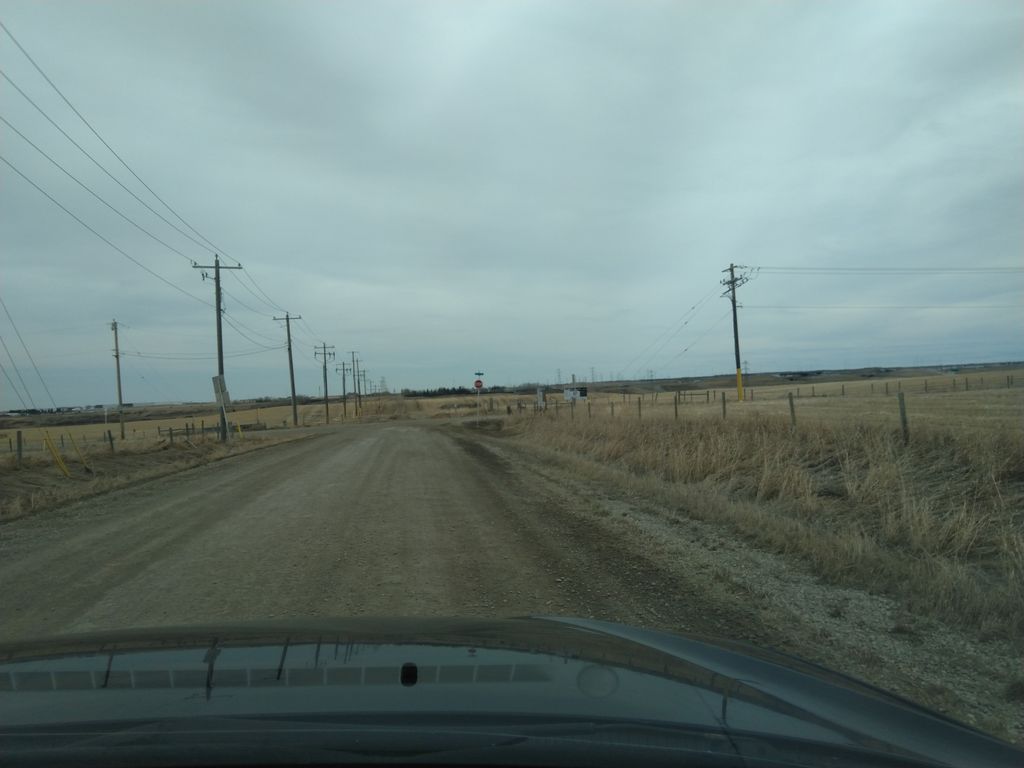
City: calgary